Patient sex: M
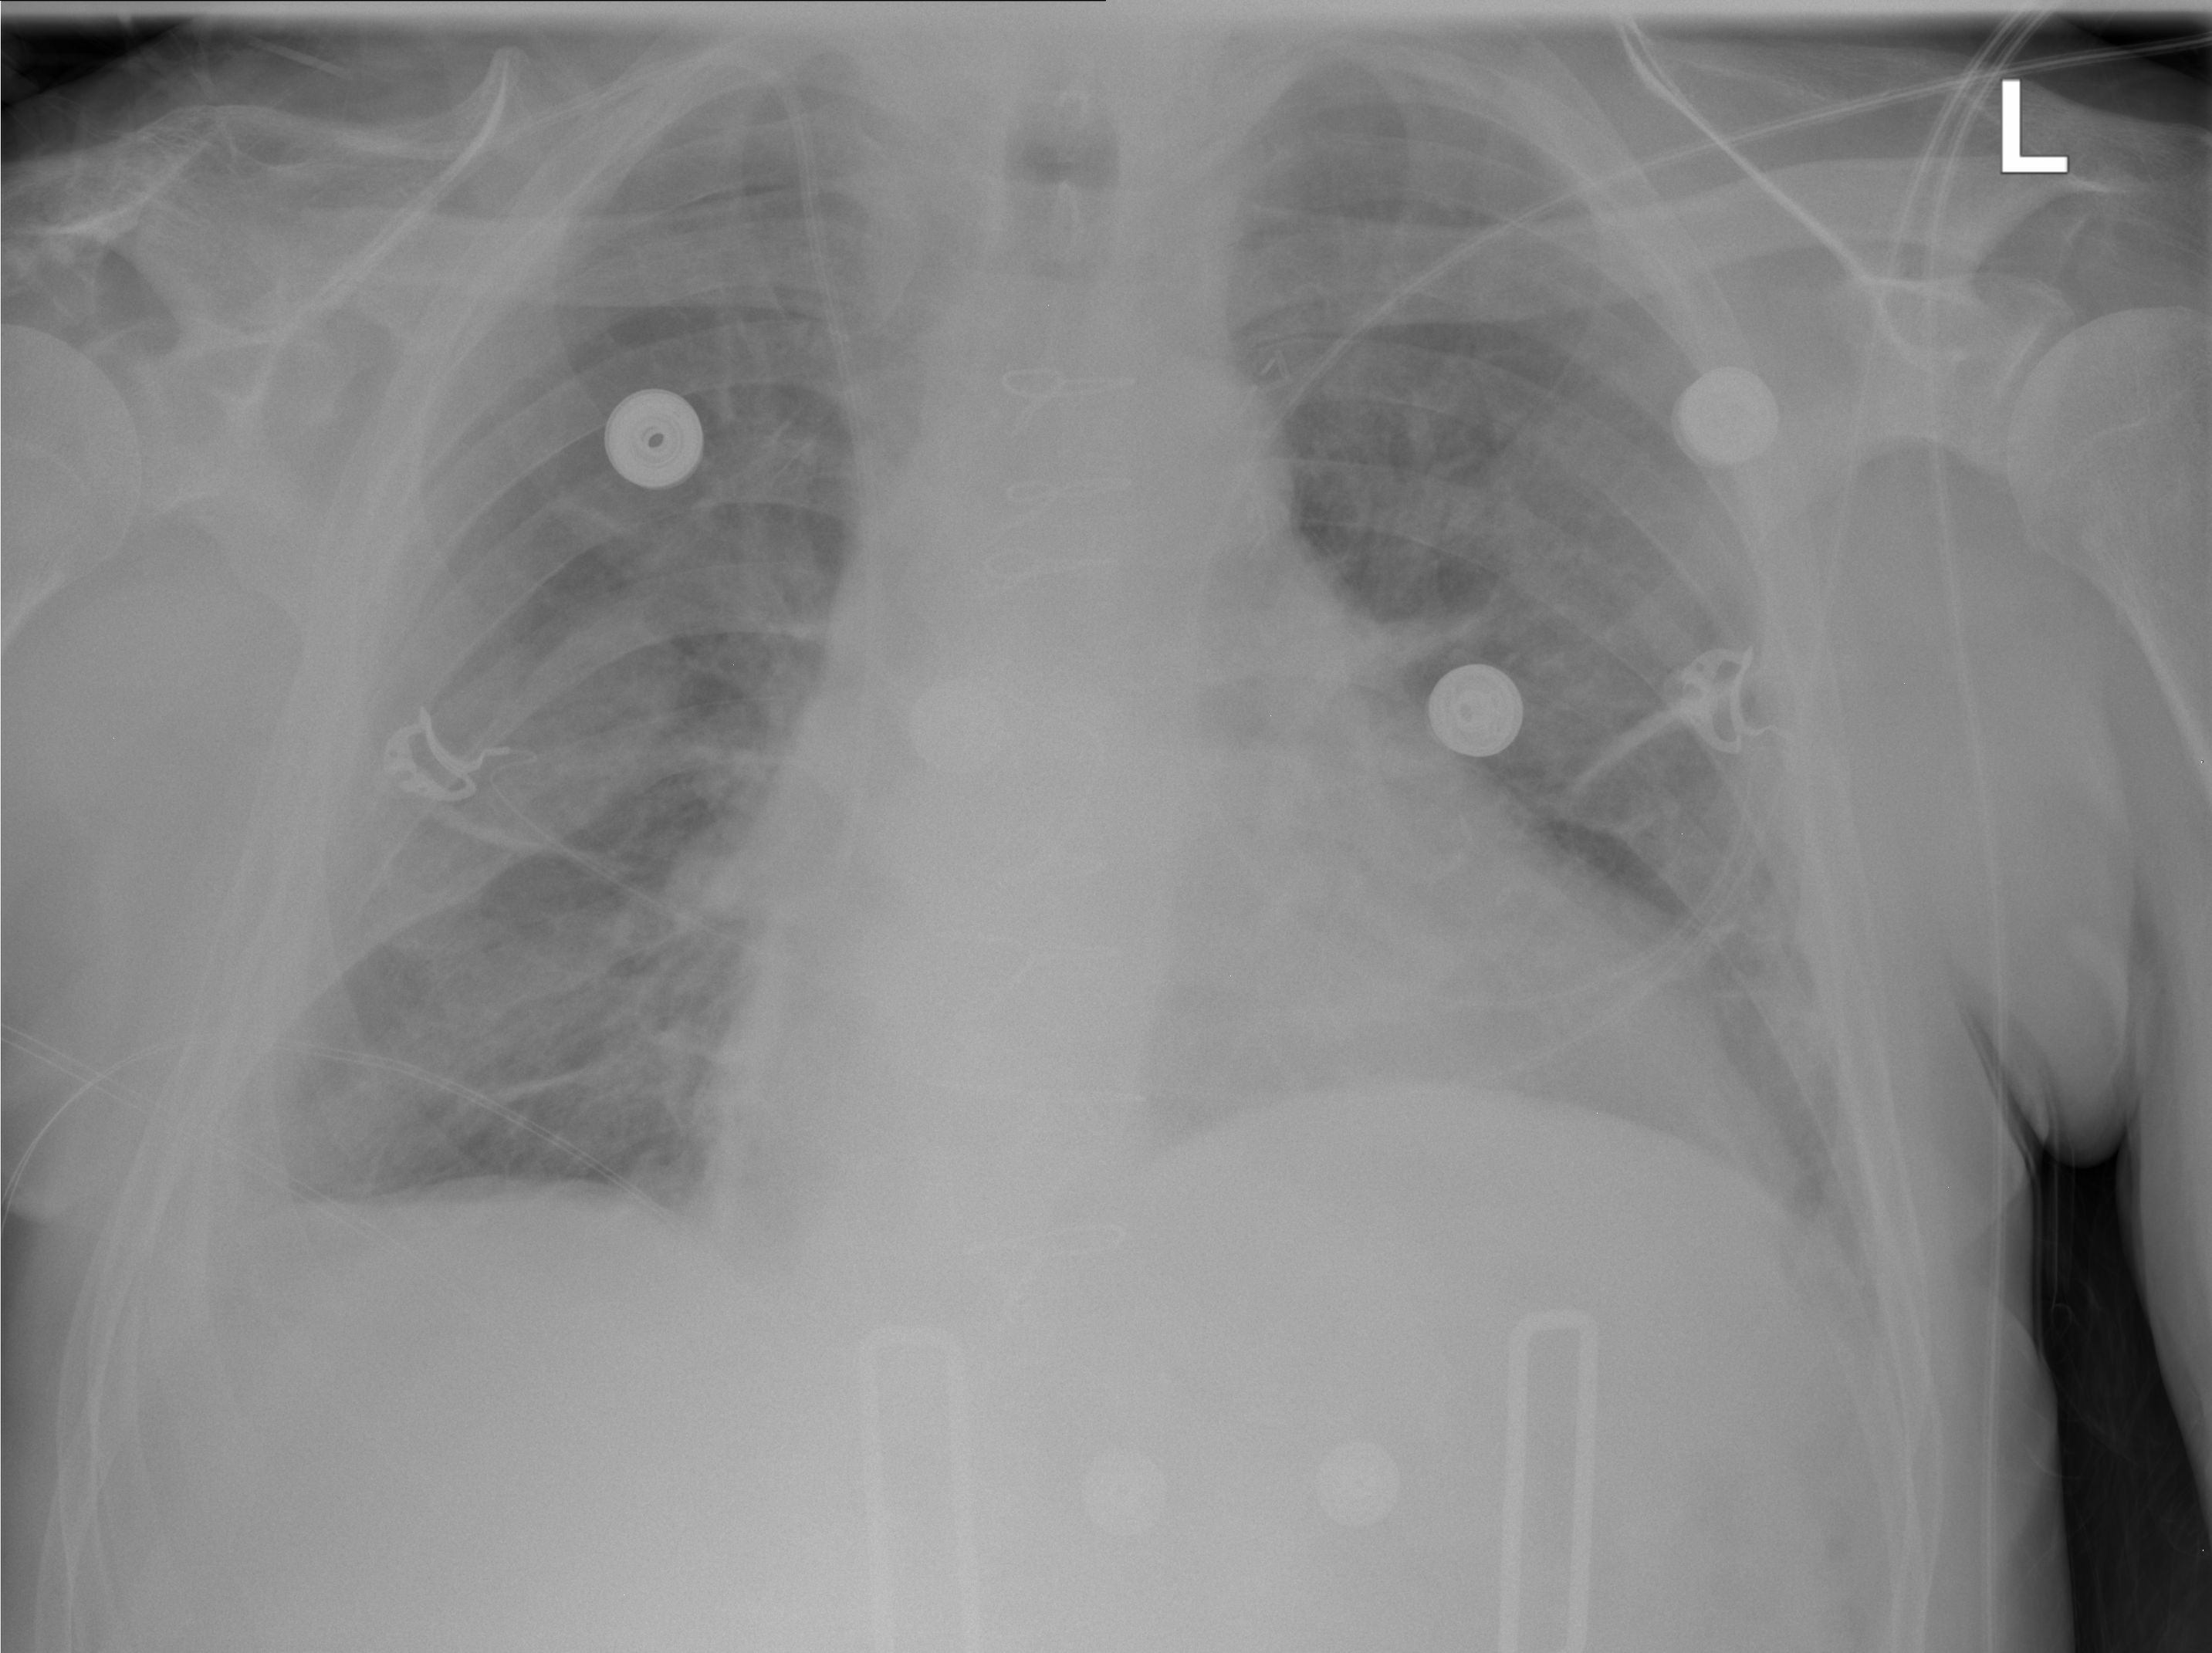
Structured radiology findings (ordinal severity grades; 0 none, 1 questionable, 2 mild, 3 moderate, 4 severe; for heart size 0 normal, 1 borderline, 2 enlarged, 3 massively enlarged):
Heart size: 2
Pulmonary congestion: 2
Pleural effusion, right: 1
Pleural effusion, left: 0
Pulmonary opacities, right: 2
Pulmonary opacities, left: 1
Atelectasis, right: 2
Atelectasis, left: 2